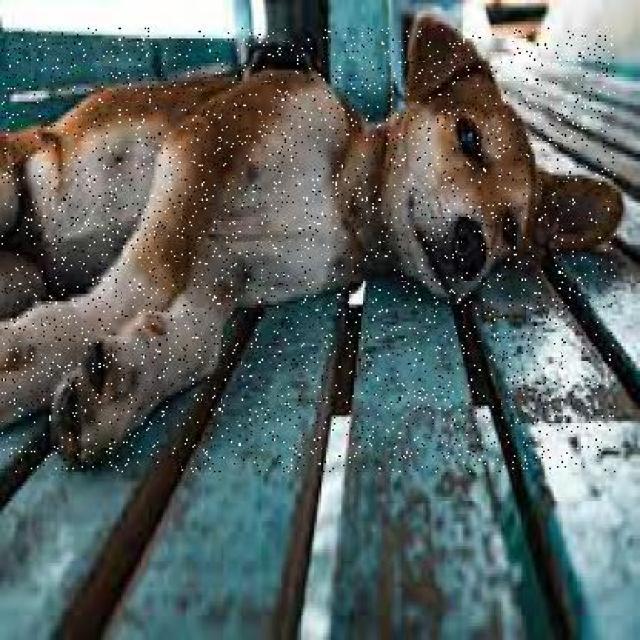
Healthy canine skin — no visible lesions, inflammation, or abnormalities. The skin and coat appear normal.